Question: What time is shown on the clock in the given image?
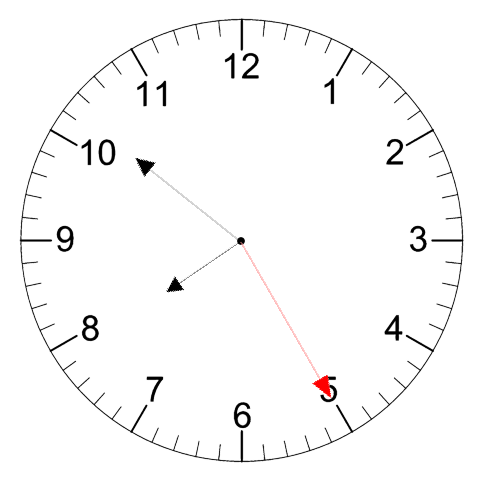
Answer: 07:51:25